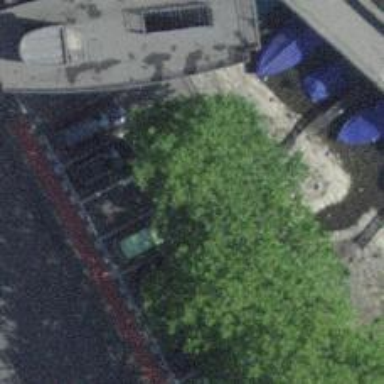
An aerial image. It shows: Floor bicycle parking area.